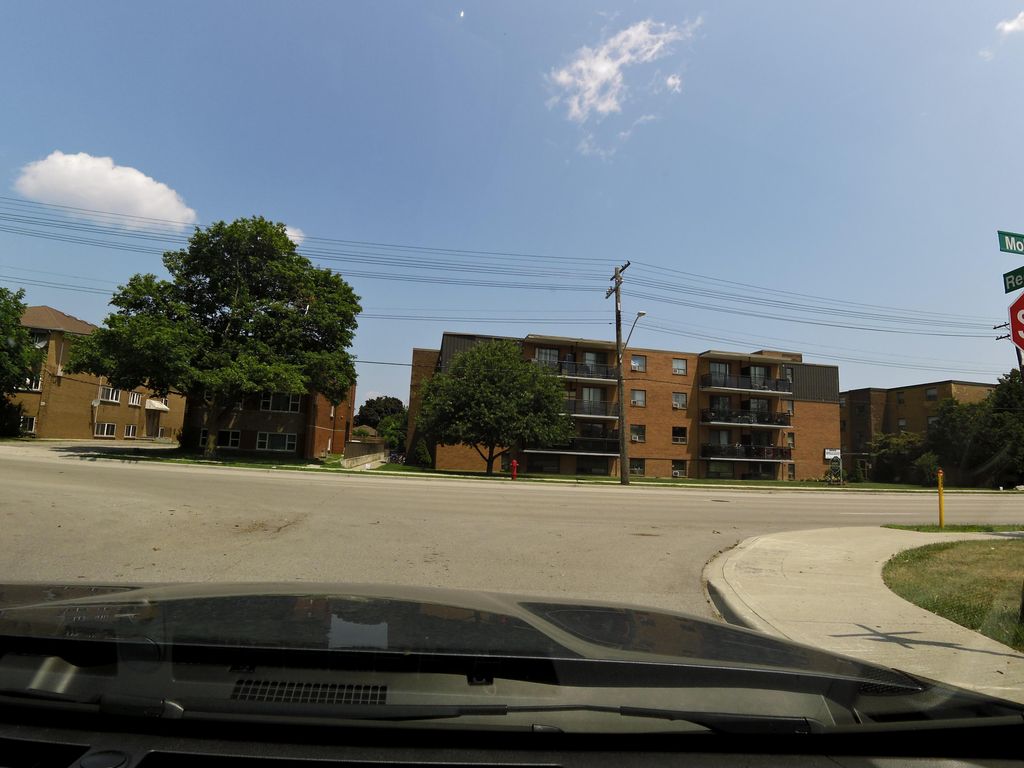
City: hamilton